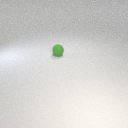
small green rubber sphere